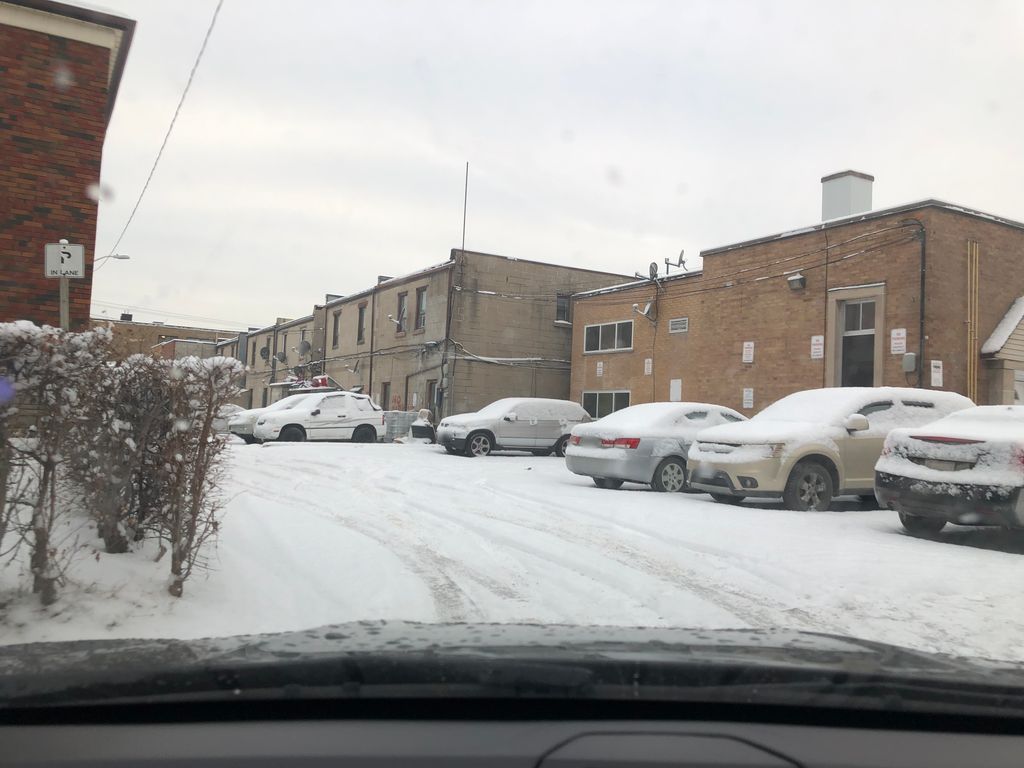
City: toronto